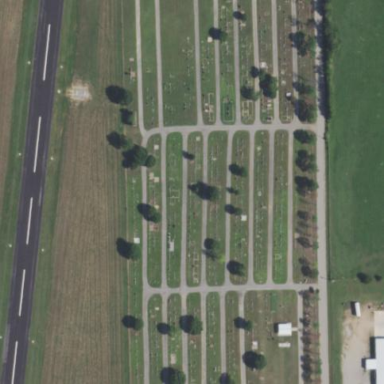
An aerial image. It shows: Cemetery.